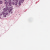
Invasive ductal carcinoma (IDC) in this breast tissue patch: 0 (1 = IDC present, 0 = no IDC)